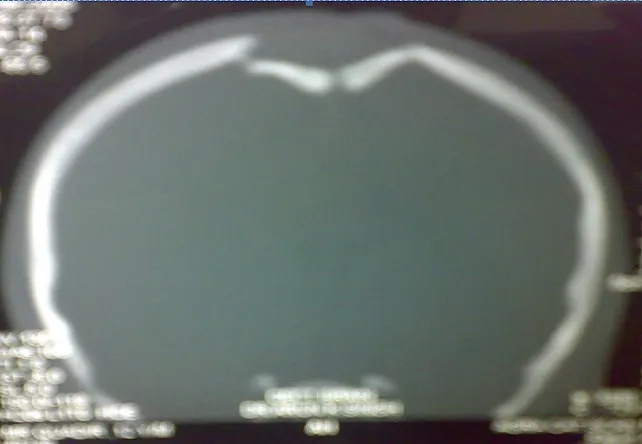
CT scan of the head showing bilateral depressed parietal bone fracture.
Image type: radiology (ct)